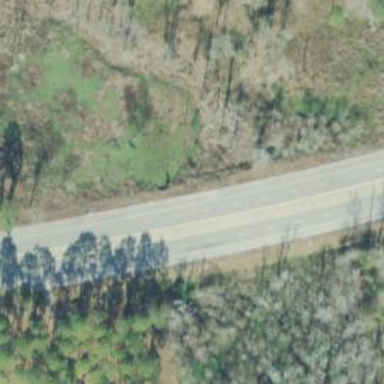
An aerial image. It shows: Asphalt road classified as trunk highway.